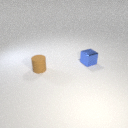
small brown rubber cylinder in front of small blue metal cube